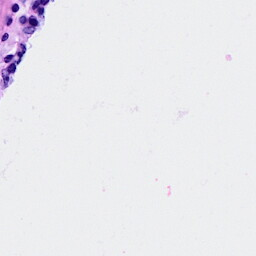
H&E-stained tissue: Breast